Aerial crown-view tile of a tropical tree (Barro Colorado Island, Panama), acquired 20240918:
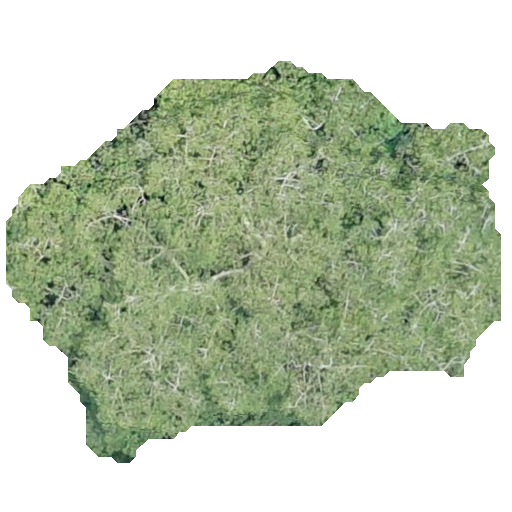
Species: Virola surinamensis
GBIF accepted scientific name: Virola surinamensis
Crown area: 215.173 m²